Aerial crown-view tile of a tropical tree (Barro Colorado Island, Panama), acquired 20241112:
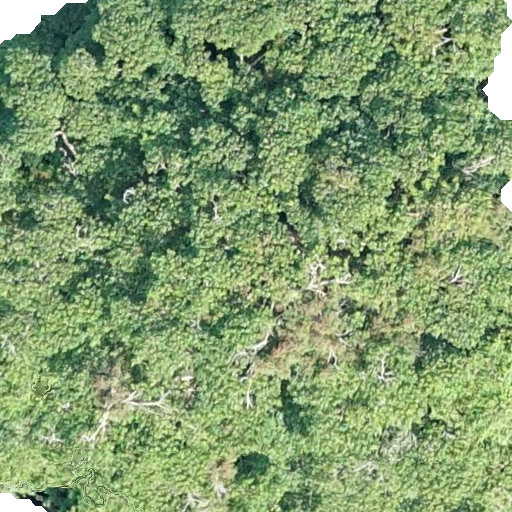
Species: Hura crepitans
GBIF accepted scientific name: Hura crepitans
Crown area: 583.485 m²